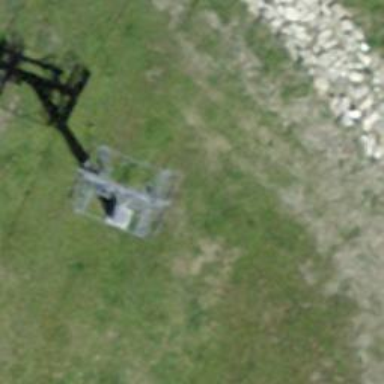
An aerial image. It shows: Pylon used for aerialway.